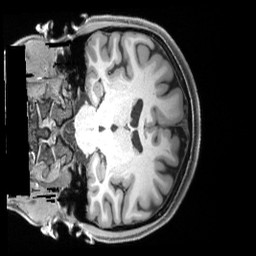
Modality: T1w
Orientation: coronal
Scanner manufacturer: siemens
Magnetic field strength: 3 T
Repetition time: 2.4 s
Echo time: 0.00222 s